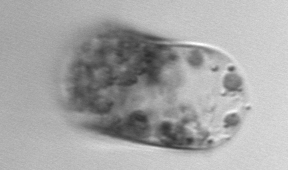
Label: Guinardia_flaccida